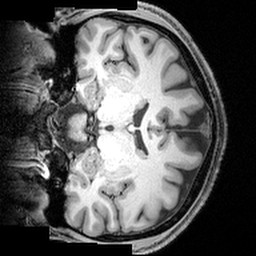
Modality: T1w
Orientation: coronal
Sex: male
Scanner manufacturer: siemens
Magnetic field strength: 3 T
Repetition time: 1.9 s
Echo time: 0.00397 s